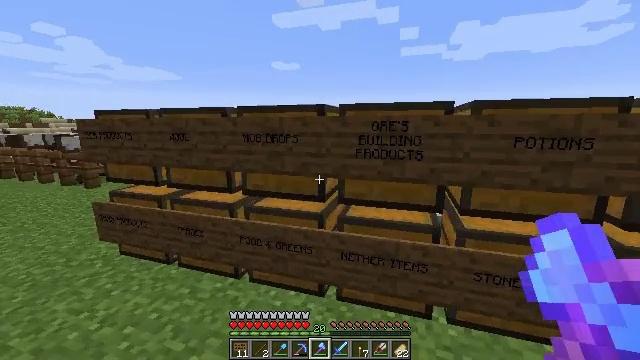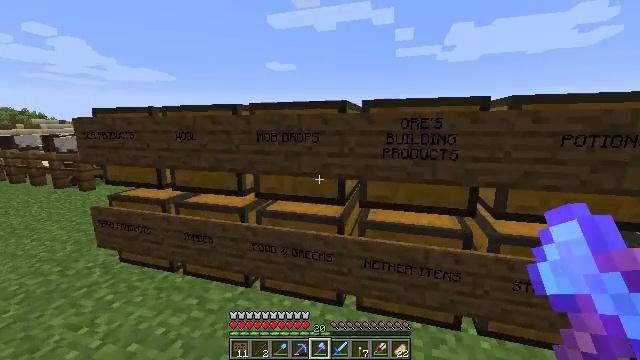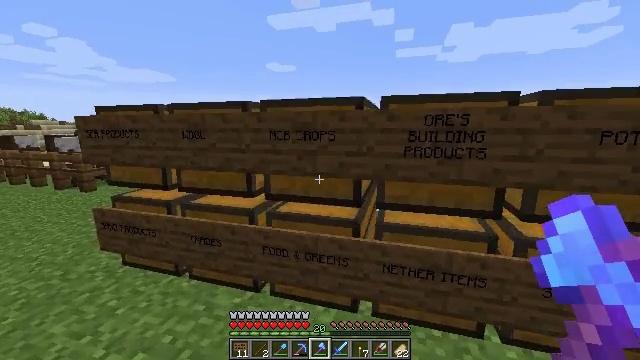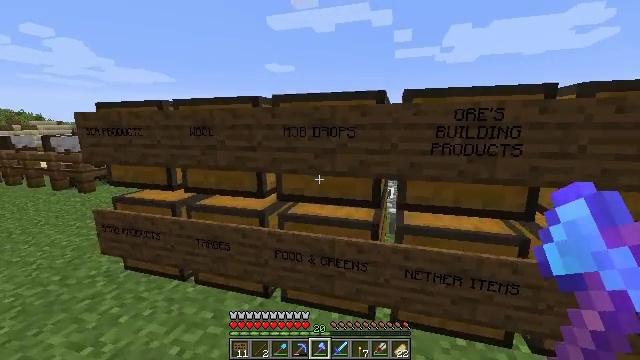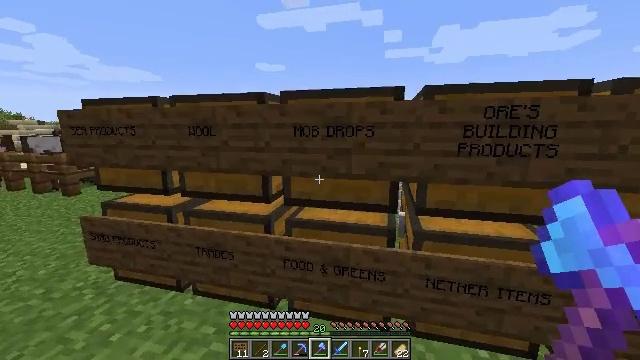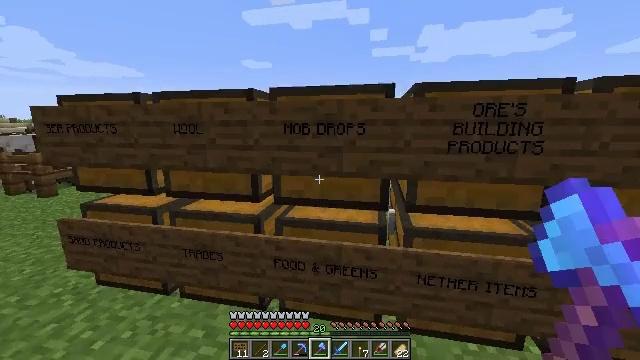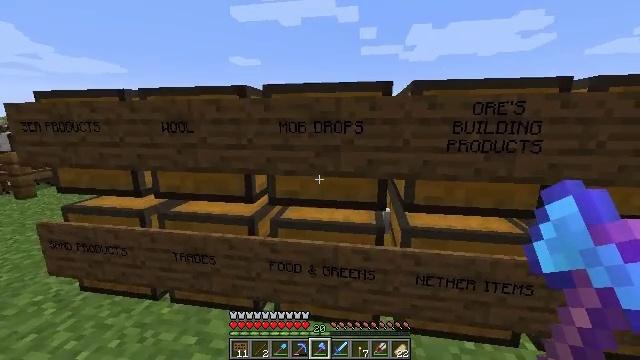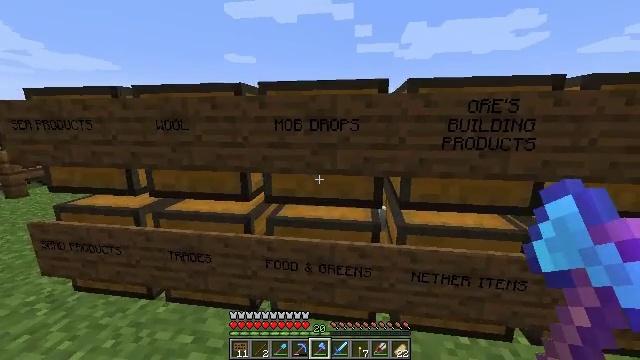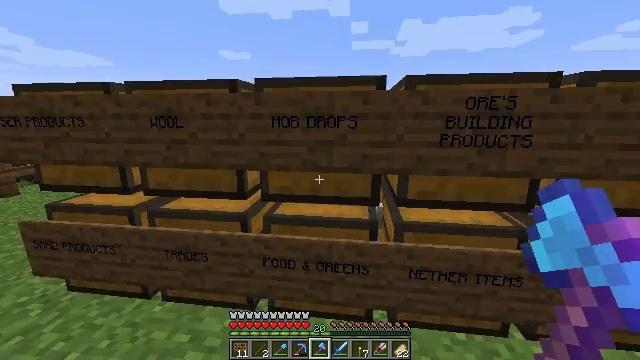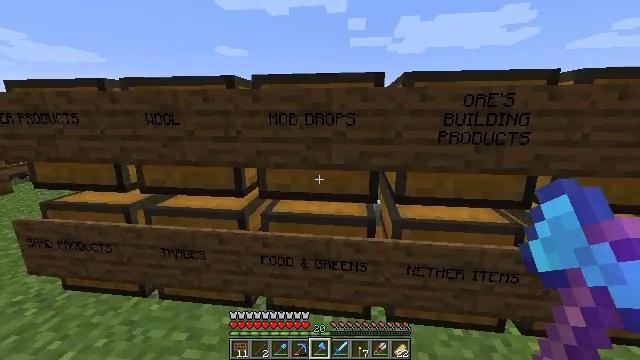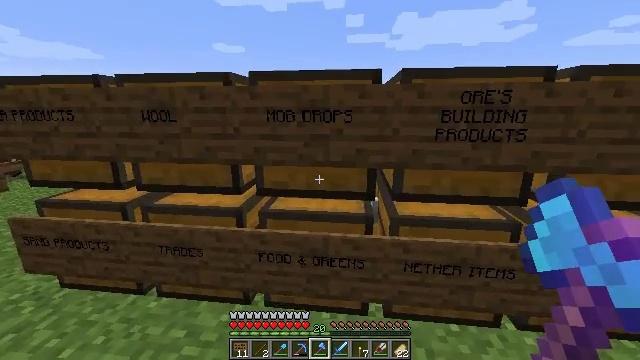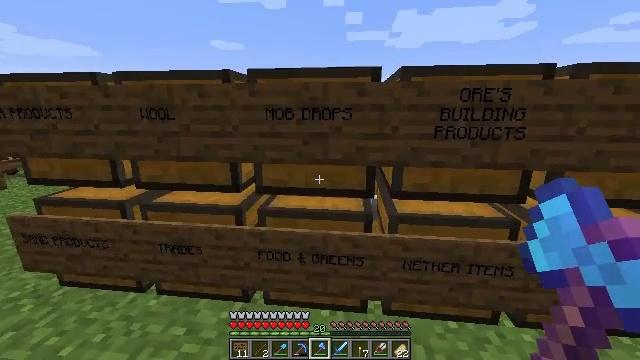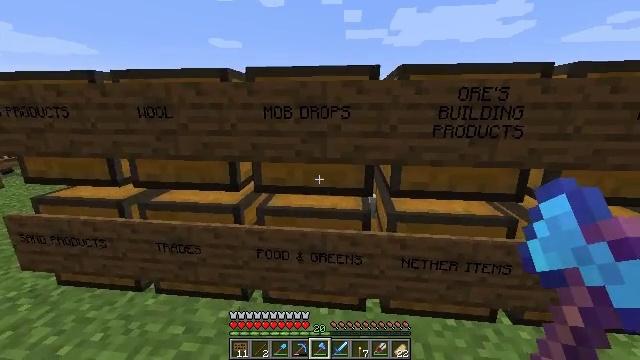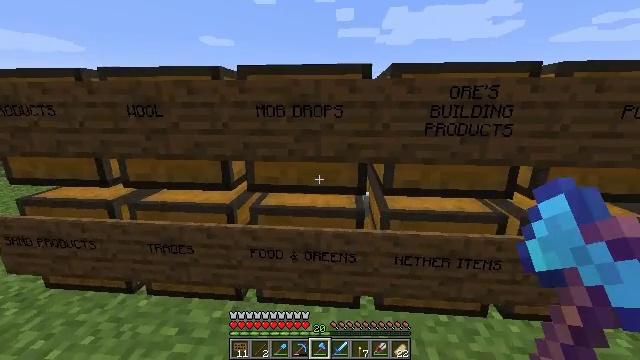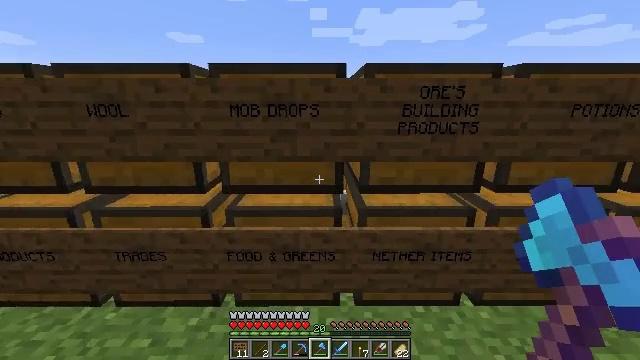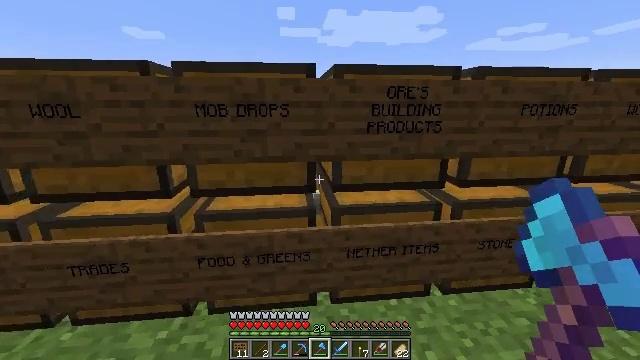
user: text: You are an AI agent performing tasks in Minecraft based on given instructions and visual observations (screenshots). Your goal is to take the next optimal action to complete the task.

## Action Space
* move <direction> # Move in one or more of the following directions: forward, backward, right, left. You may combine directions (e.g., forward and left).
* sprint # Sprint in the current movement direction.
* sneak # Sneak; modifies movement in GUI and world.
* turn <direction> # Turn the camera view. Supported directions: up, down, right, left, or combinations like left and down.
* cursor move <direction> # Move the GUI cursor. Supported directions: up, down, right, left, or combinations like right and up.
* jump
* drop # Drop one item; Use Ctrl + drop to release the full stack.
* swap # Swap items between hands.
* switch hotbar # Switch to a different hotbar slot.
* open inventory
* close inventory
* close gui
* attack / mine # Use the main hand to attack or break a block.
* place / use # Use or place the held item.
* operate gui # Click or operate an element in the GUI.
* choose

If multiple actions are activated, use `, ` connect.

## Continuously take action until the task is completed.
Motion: motion action
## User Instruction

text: Break the torch to collect it.
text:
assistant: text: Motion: move forward and move left
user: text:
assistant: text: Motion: move forward and move left
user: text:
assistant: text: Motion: move forward and move left
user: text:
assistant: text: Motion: turn right
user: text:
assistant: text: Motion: turn right
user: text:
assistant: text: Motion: turn right
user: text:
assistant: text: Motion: no_op
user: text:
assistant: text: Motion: no_op
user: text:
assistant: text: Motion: no_op
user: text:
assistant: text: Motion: no_op
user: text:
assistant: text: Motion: no_op
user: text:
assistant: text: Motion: no_op
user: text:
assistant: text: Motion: turn right
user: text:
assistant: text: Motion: turn right
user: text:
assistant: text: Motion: turn right
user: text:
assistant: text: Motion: turn right
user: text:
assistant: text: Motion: turn right
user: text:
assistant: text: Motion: turn right
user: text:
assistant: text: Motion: no_op
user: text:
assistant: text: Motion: no_op
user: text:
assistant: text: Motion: no_op
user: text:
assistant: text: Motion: no_op
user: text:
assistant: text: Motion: no_op
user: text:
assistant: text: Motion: no_op
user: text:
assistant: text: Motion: use / place
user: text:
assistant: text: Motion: use / place
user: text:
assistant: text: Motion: use / place
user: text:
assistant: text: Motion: no_op
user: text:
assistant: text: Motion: no_op
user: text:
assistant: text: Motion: open gui